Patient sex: M
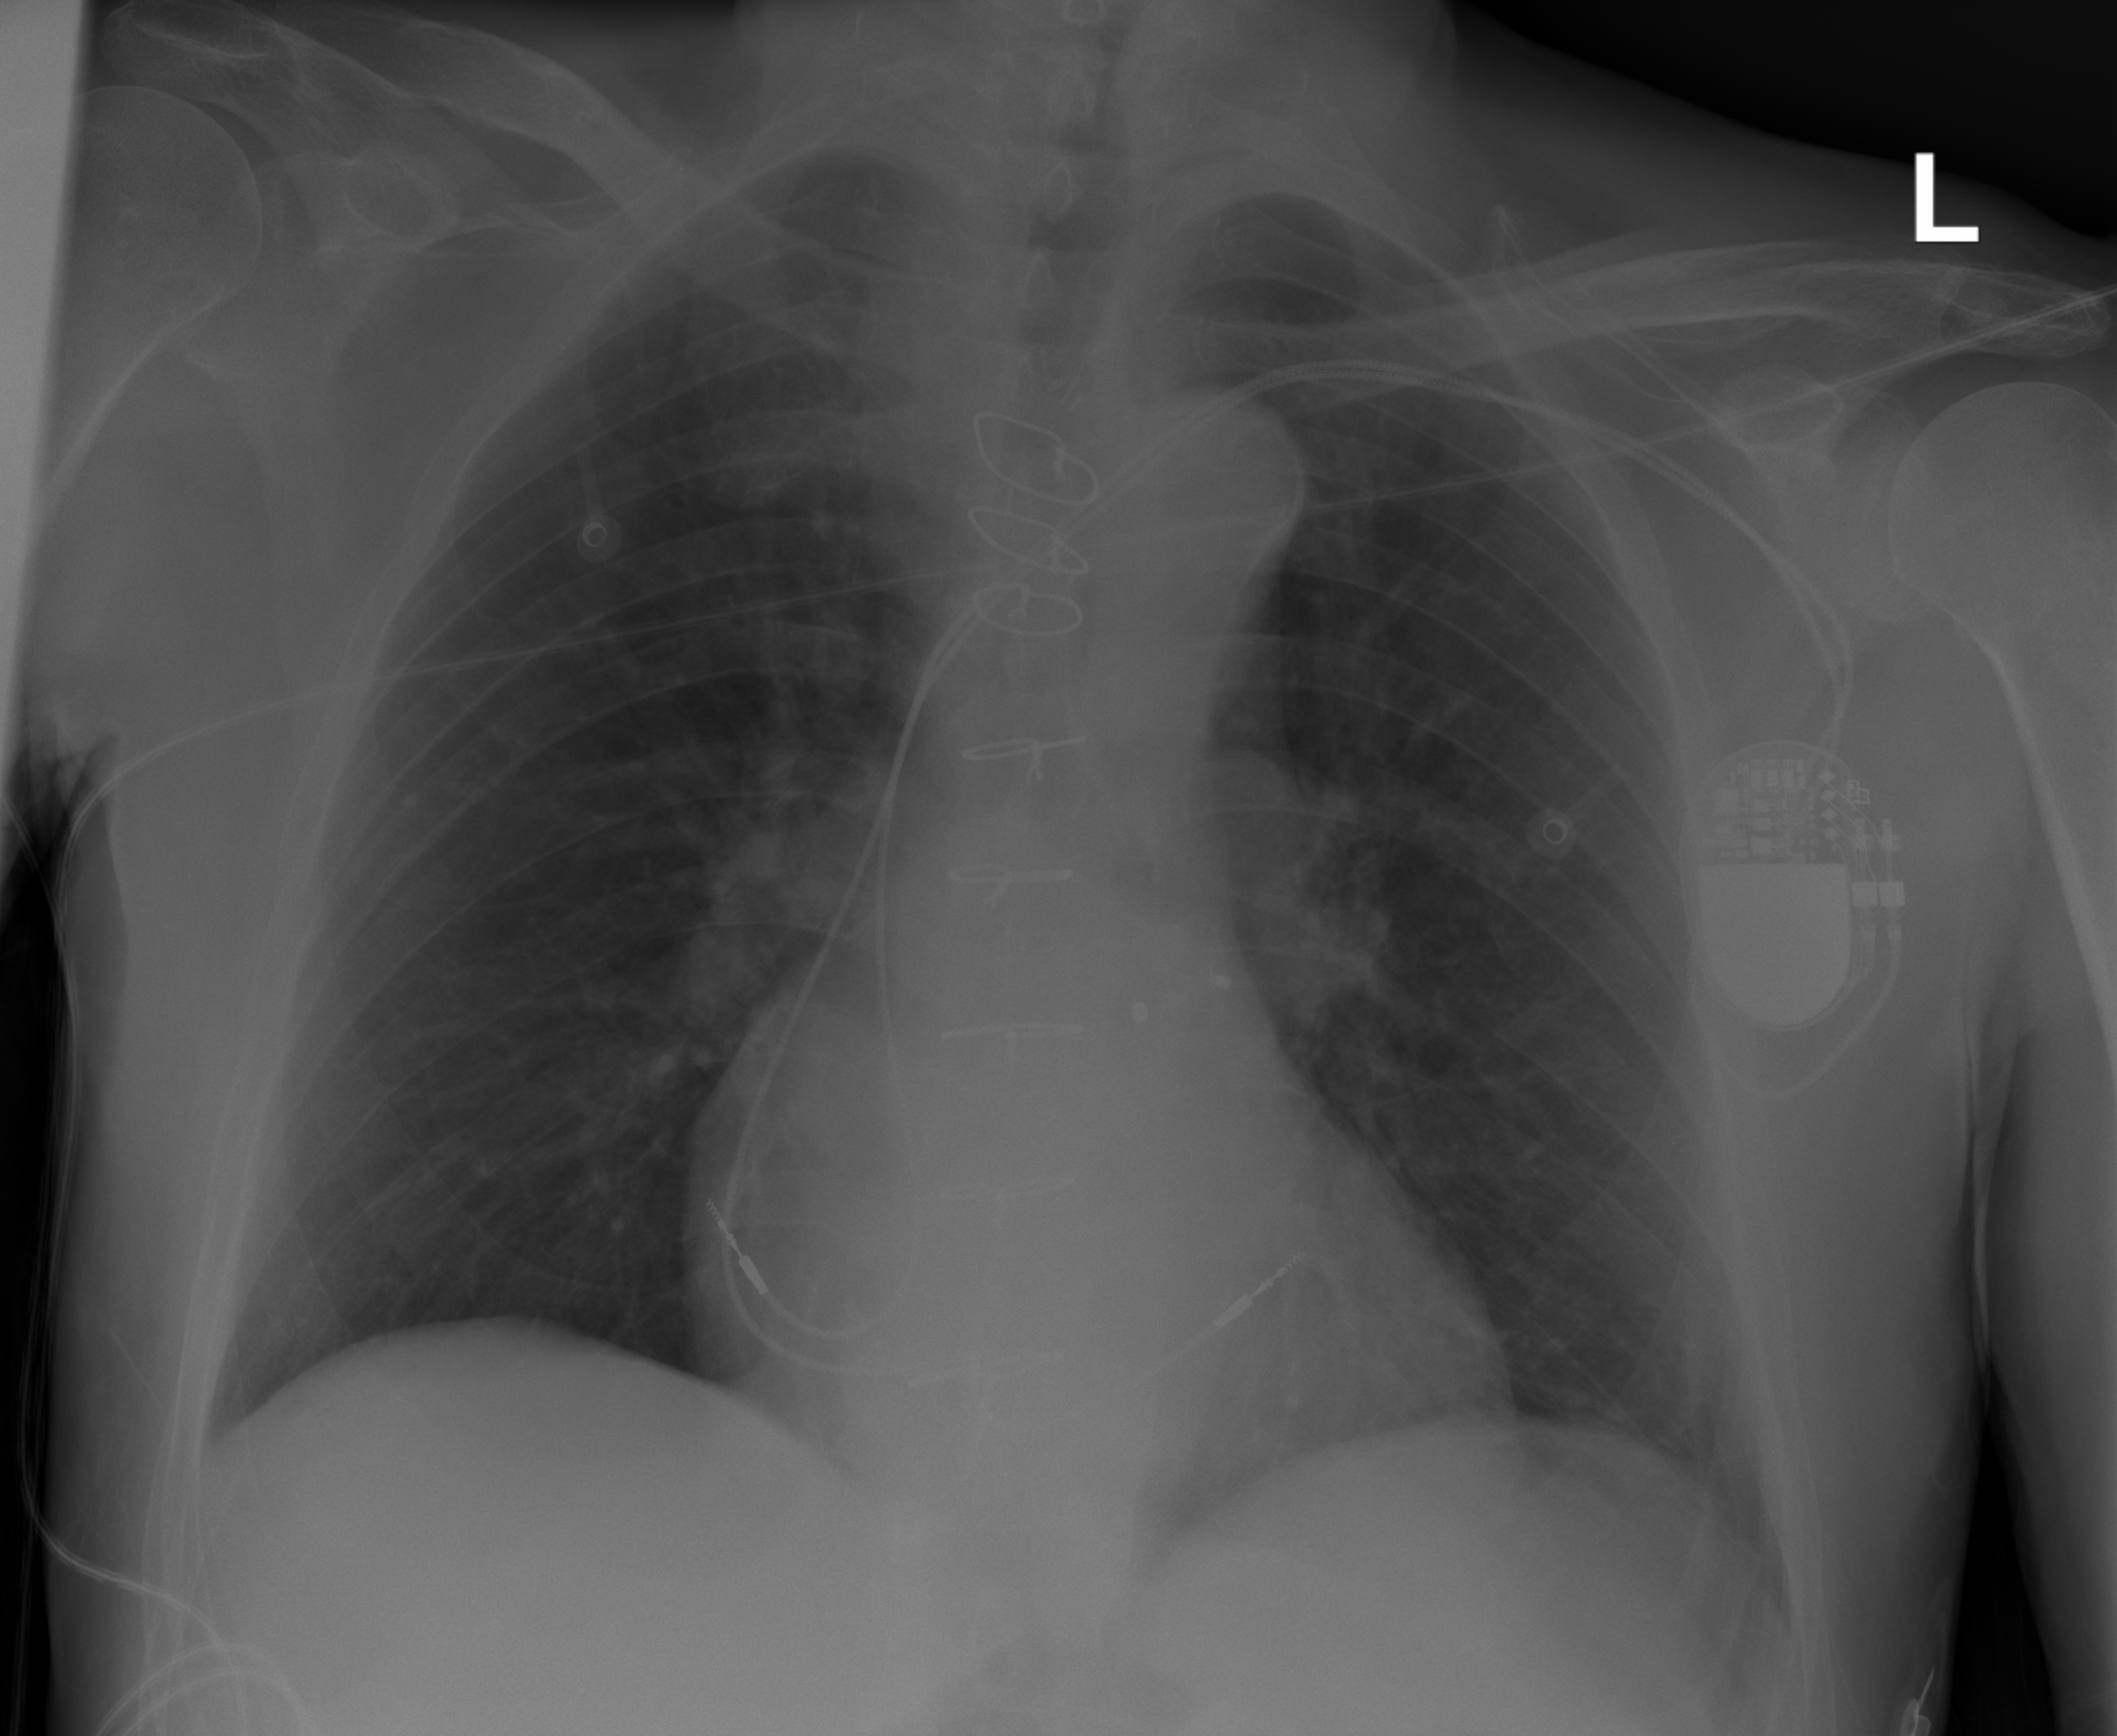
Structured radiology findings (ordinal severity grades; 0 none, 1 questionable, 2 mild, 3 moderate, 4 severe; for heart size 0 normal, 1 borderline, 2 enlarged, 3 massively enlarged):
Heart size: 1
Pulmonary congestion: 0
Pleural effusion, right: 2
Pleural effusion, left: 2
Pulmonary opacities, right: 0
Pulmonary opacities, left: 0
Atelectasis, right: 0
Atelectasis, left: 0